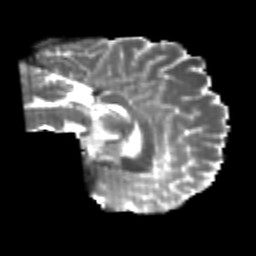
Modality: T2w
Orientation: sagittal
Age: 23
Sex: male
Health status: healthy
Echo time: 0.074 s